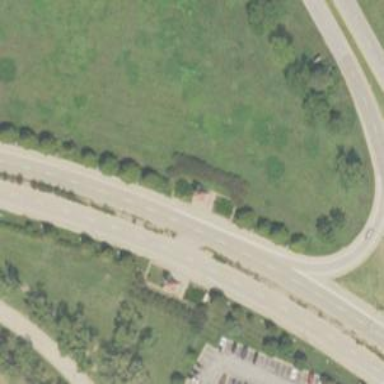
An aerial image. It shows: Trunk highway with expressway features.